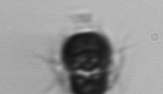
Label: Mesodinium